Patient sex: F
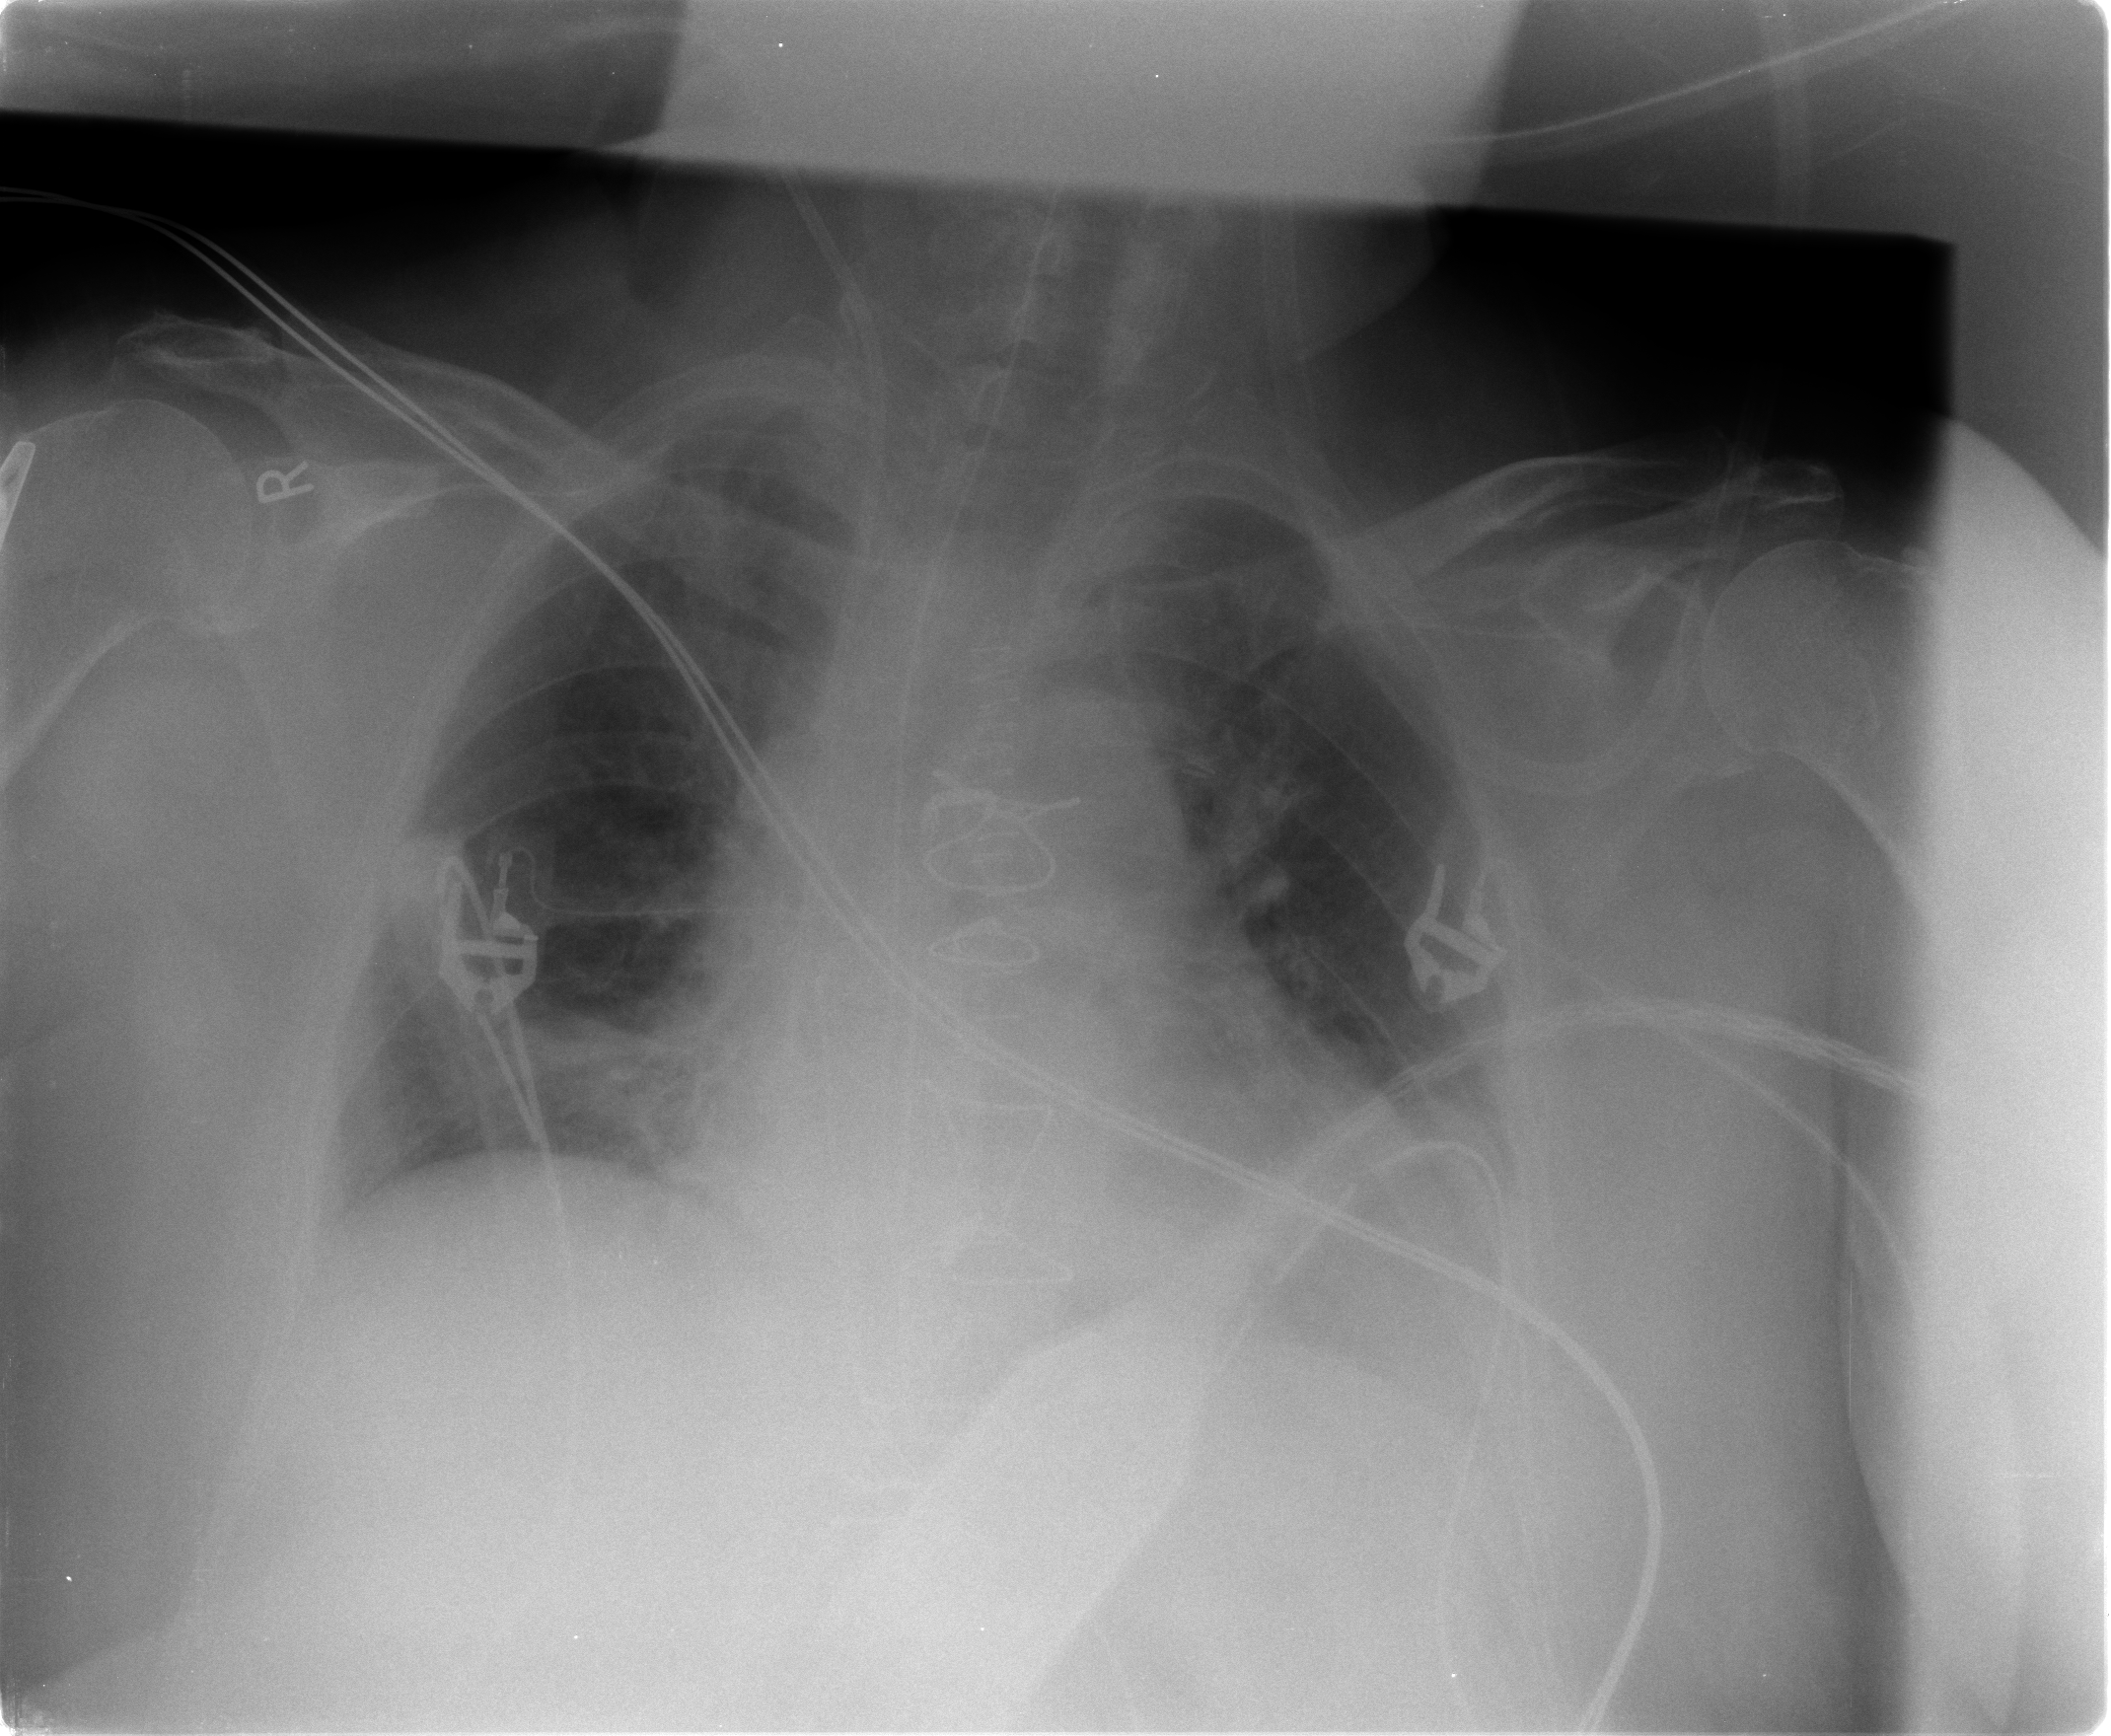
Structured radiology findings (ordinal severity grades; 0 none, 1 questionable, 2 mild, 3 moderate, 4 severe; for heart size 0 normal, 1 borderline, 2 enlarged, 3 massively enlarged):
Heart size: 2
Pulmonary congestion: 2
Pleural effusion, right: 0
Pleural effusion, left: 1
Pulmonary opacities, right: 2
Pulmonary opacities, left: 1
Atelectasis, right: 2
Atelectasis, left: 1